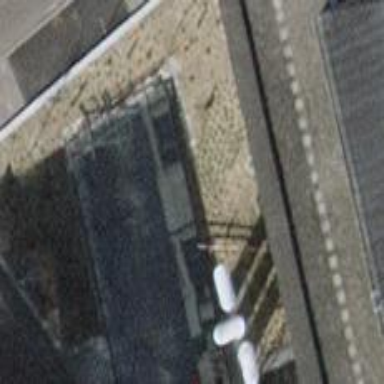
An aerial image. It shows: View of roof of building.